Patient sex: M
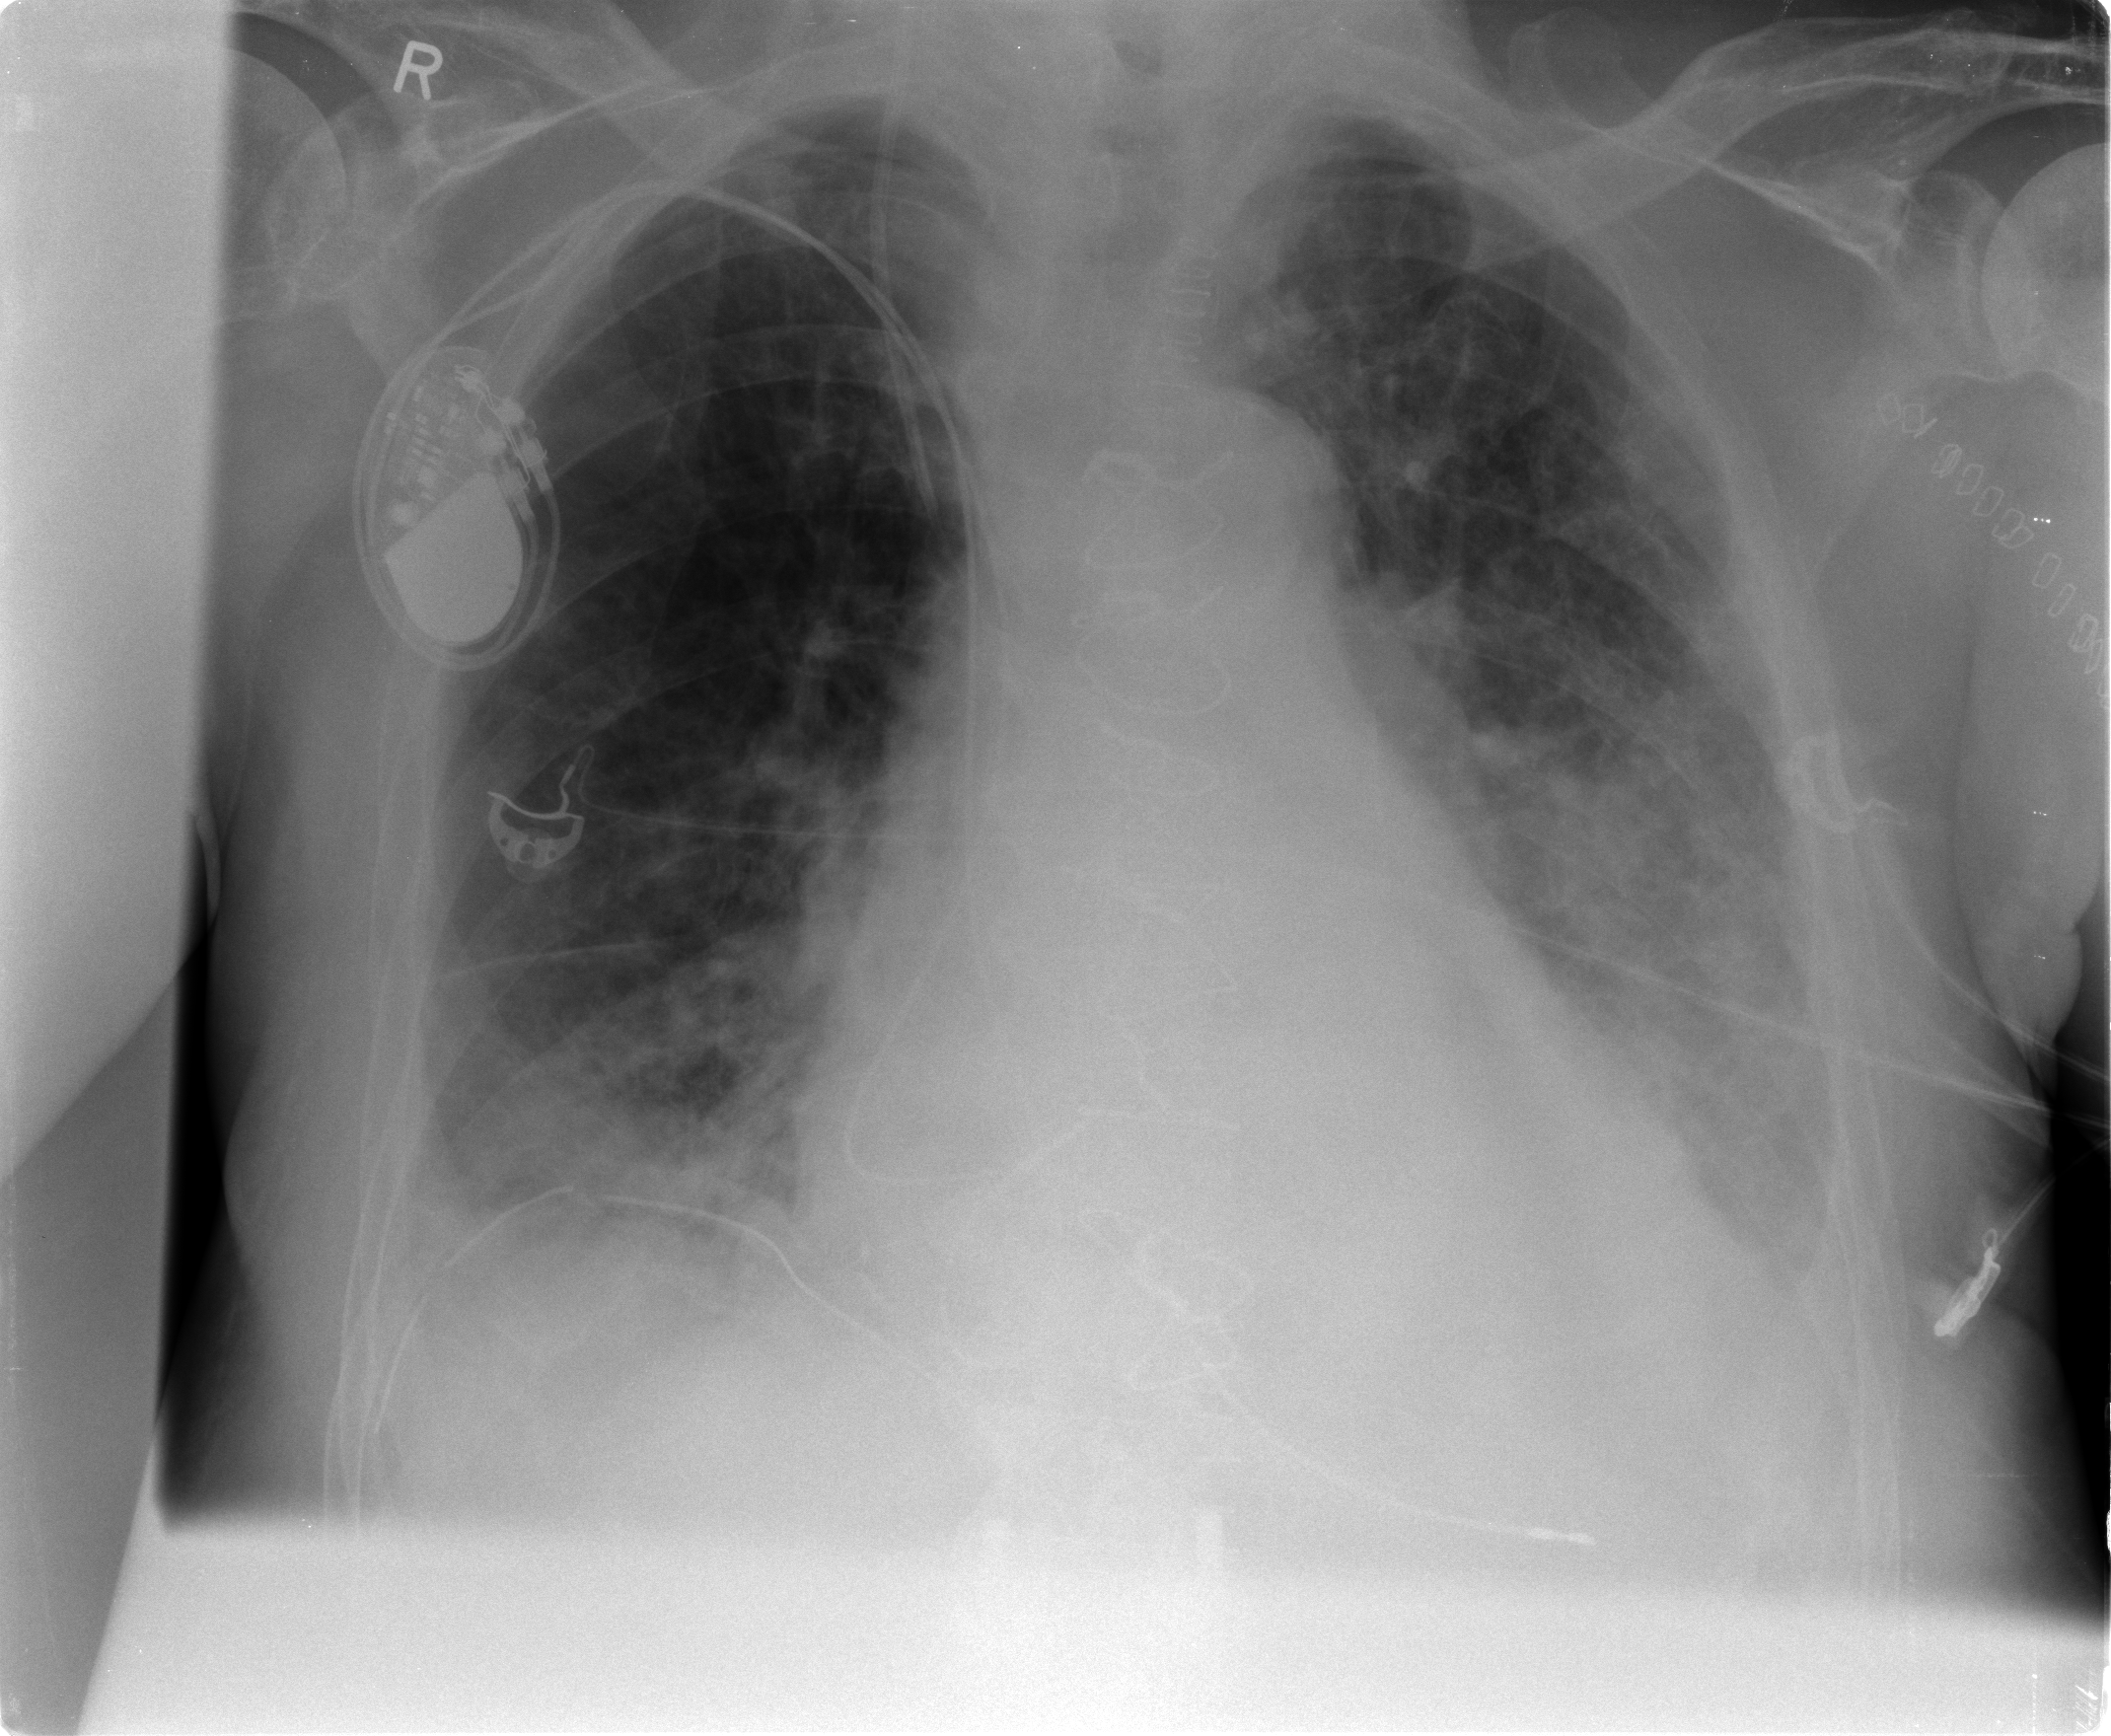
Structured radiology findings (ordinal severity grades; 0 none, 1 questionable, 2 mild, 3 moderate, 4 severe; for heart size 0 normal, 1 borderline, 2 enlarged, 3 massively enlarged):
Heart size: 2
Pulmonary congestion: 0
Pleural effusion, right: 2
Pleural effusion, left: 2
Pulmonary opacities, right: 2
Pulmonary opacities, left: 3
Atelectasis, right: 2
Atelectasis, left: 2